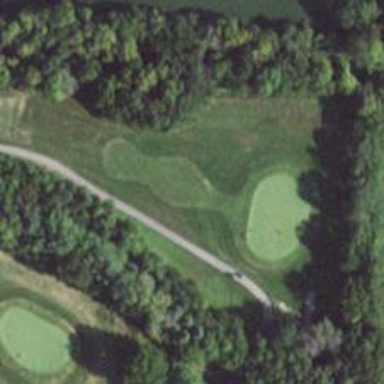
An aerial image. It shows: View of golf hole.